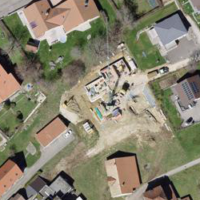
EUNIS habitat code: 55
Species observed at this site:
Campanula glomerata